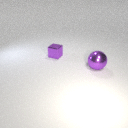
large purple metal sphere to the right of small purple metal cube